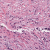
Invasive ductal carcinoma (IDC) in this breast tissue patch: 1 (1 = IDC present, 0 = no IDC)